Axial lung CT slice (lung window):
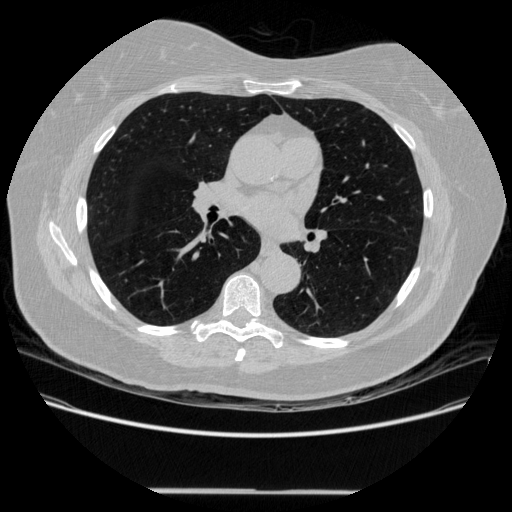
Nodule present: no